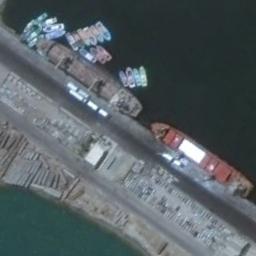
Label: ship